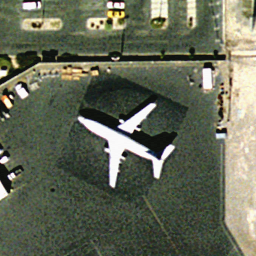
Label: airplane